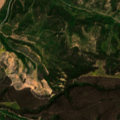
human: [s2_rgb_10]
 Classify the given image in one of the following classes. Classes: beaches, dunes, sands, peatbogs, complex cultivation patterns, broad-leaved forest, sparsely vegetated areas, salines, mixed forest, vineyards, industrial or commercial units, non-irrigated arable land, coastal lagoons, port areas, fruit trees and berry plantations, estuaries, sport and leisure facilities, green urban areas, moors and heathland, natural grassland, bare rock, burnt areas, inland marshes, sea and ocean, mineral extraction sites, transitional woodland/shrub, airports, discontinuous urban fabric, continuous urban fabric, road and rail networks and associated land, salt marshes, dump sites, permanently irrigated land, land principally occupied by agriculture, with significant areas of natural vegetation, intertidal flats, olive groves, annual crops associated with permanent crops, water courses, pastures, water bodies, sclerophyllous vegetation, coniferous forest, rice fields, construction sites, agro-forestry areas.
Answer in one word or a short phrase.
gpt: non-irrigated arable land, broad-leaved forest, transitional woodland/shrub